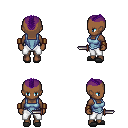
a pixel art fantasy rpg character, female body template, human, dark skin, blue vest, white pants, purple short mohawk hairstyle, leather bracers, gray slippers, dagger, four views (front, back, left, right), 2x2 character sprite sheet, small pixel art, hard edges, no anti-aliasing